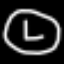
Label: clock